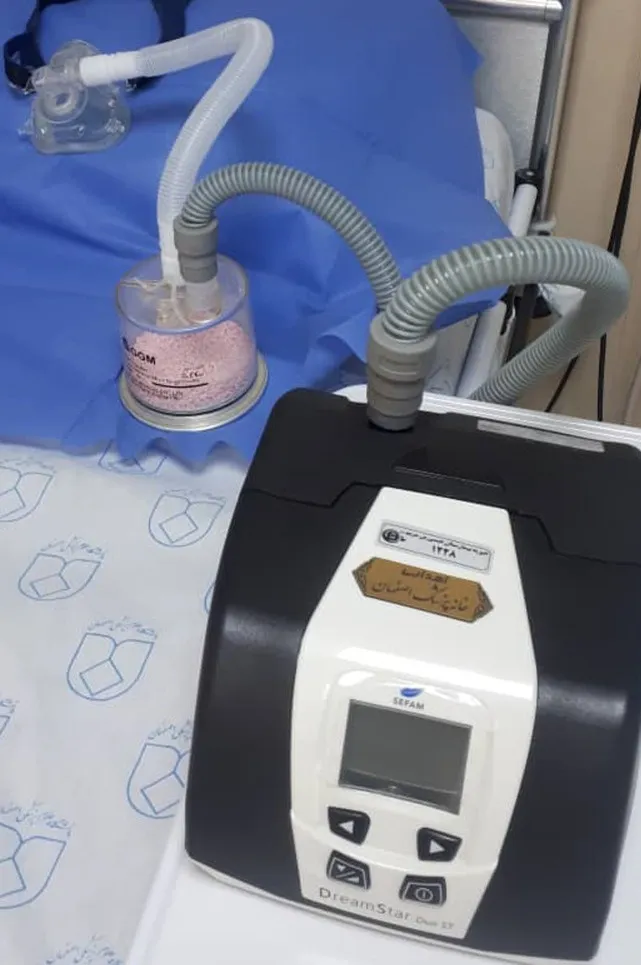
placing a canister of soda lime in the expiration pathway after the mask and before the BiPAP.
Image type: medical_photograph (other_medical_photograph)